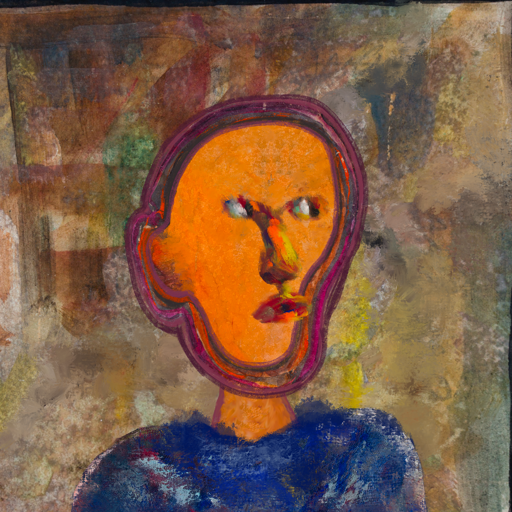
Background: Mosgoul, Head And Neck Side: Hypocrite_w_Hair, Face Side: An_Impression, Bust: Irani, Hair Side: Blank, Head Accessory: Blank, Second Necklace: Blank, Necklace: Blank, Baby: Blank